Question: I am developing an open sign language gesture builder, in some ways very similar to Vcom3D's Gesture Builder - see product demo on bottom of <URL>.
The main goal is to make this app work in all major browsers without any need to install a plugin or browser add-ons.
I am having problems finding the simplest way to create an articulated human character, that would have controllable arms and fingers, just as the avatar from Vcom3D's Gesture Builder:

I googled alot and checked many 3D human model creators/manipulators, like MakeHuman and Blender, which could be helpful developing a 3D model, but i have no idea how I could use it inside an HTML5 environment.
Do you have any ideas? I would be very thankful!
Chico3001 gave a really good answer explaining how to implement animation using Javascript and HTML5 elements. However, my real problem is how to create relatively good looking sprites that I could use to create such animations?
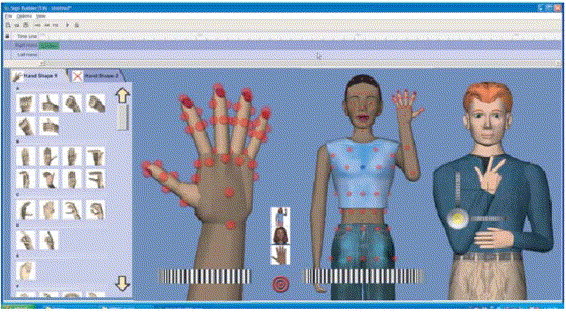
Answer: I like the comment: "You mean, you want to build a spaceship, but don't know how to build a bike?"
I do not think the sprites will help you very far. Your example screenshot indicates you want to rotate objects and also you want to give it a notion of 3D, which involves shading and other nice extras.
If somebody would buy me time (lots of time) and I had the task to build a 3D gesture builder, I would base all my work on things like that:
<URL>
<URL>
'''
http://www.svgopen.org/2010/papers/58-WebGL__SVG/
'''
<URL>
<URL>